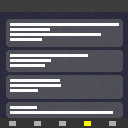
Screen state: on